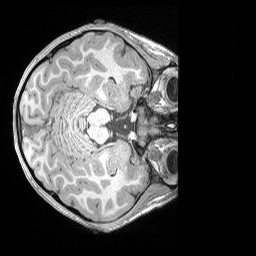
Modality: T1w
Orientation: axial
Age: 7
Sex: male
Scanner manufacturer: siemens
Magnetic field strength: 3 T
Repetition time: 2.53 s
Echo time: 0.00164 s